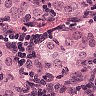
Metastatic tissue present: yes